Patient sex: F
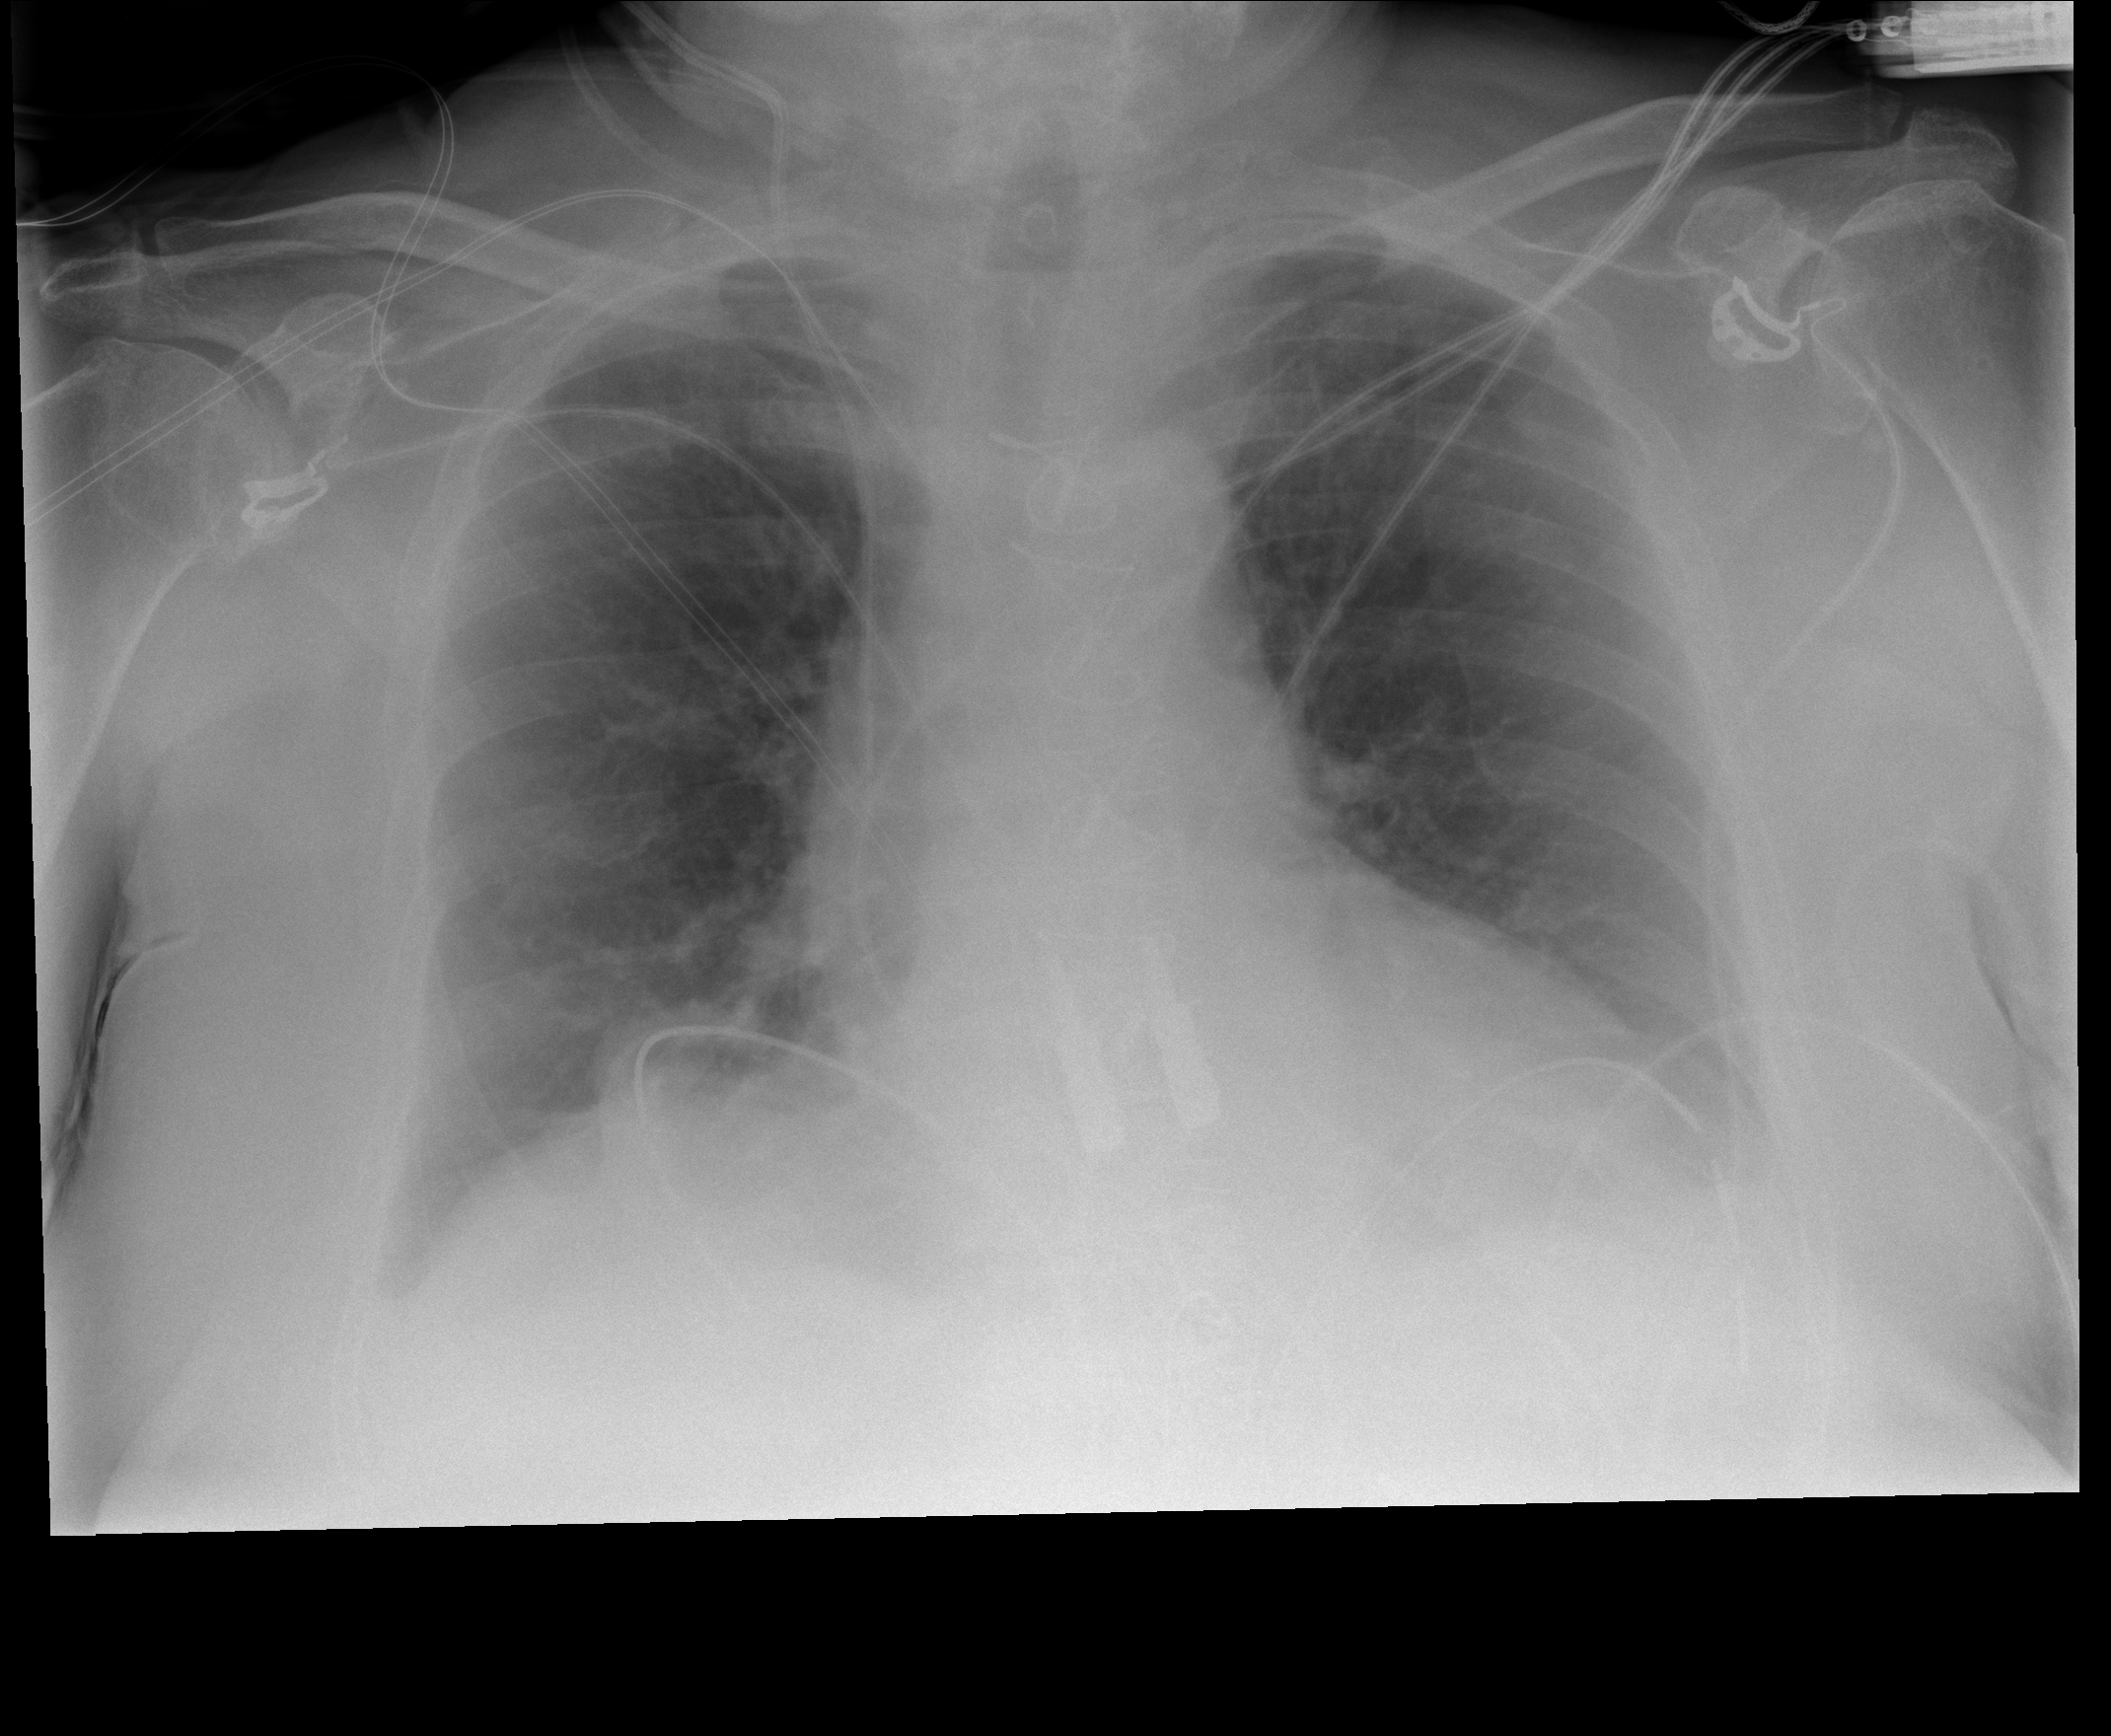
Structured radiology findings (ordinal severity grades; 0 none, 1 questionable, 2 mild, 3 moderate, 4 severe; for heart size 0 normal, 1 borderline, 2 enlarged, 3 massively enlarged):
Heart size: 0
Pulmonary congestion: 2
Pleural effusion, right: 1
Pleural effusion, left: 2
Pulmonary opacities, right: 0
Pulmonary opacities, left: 0
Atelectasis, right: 2
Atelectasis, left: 2